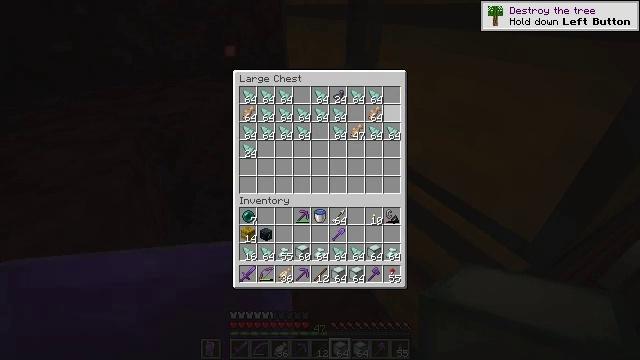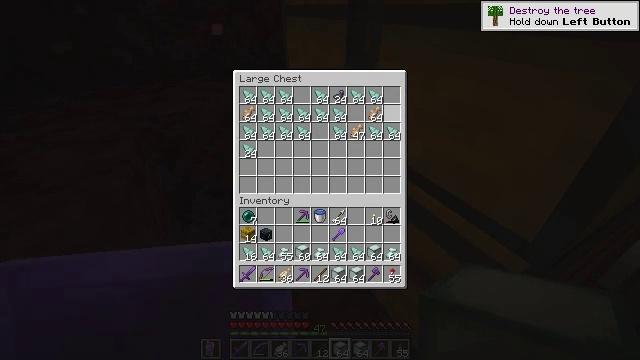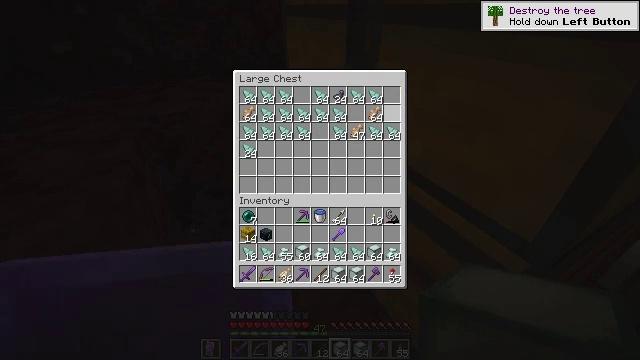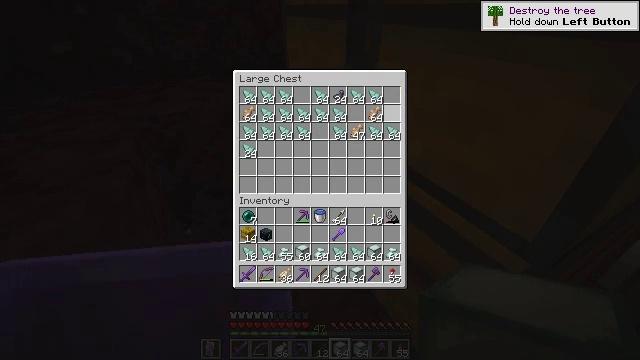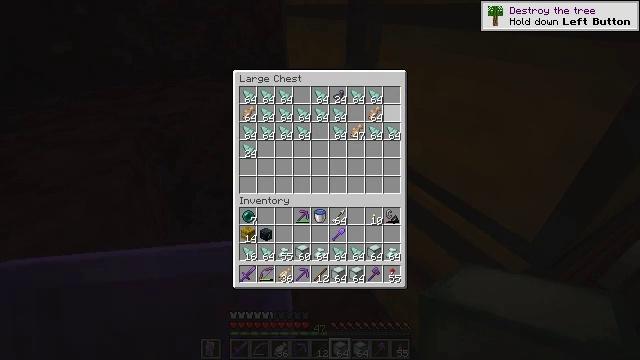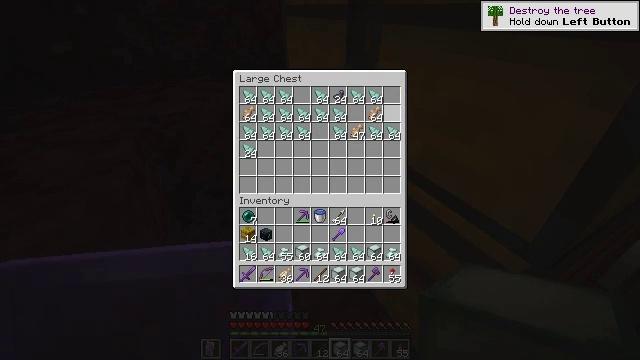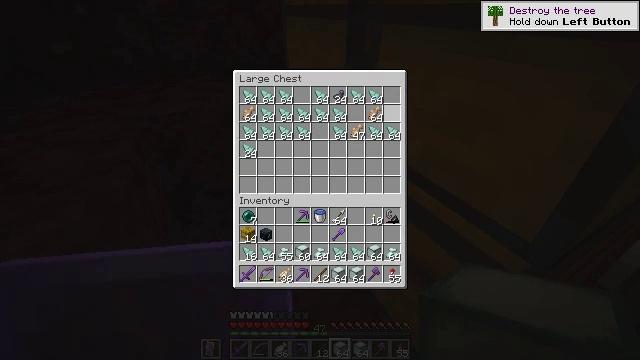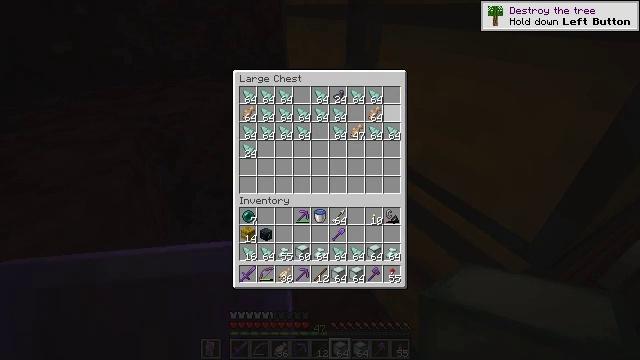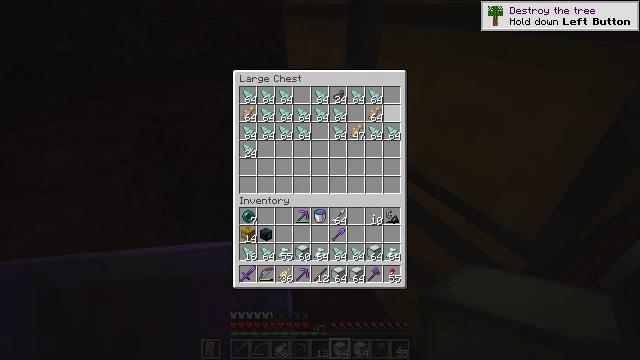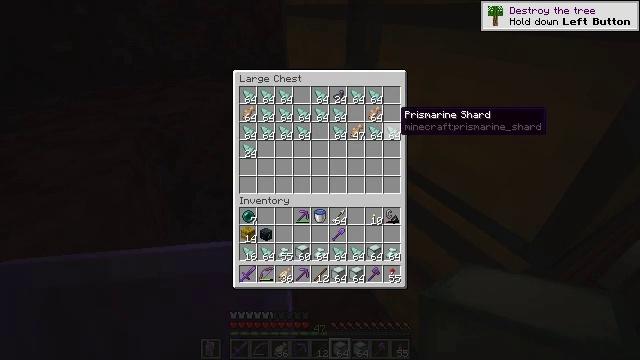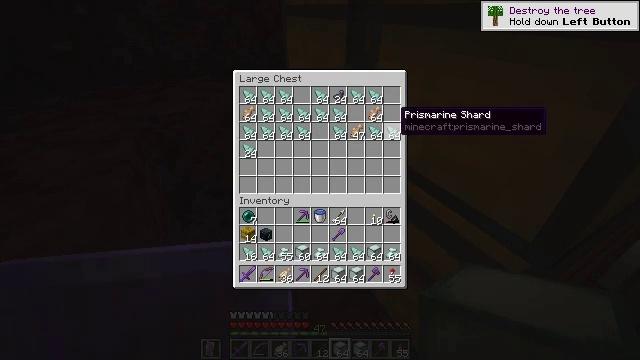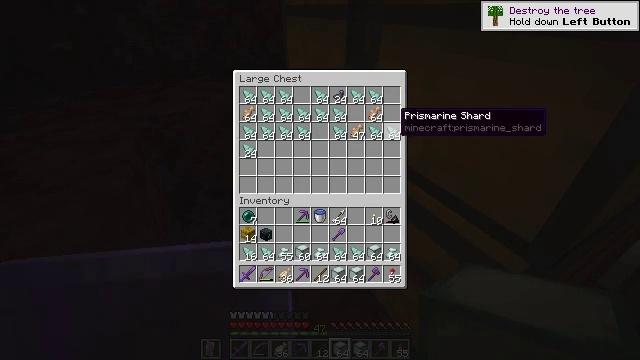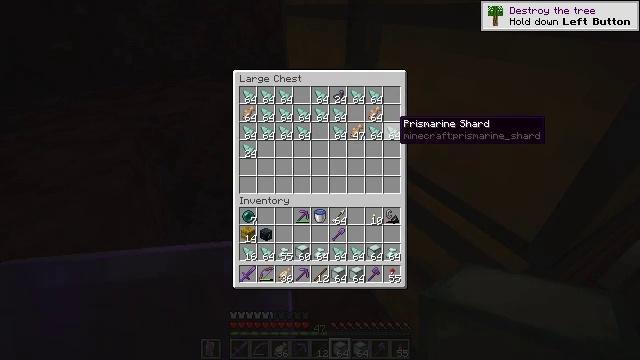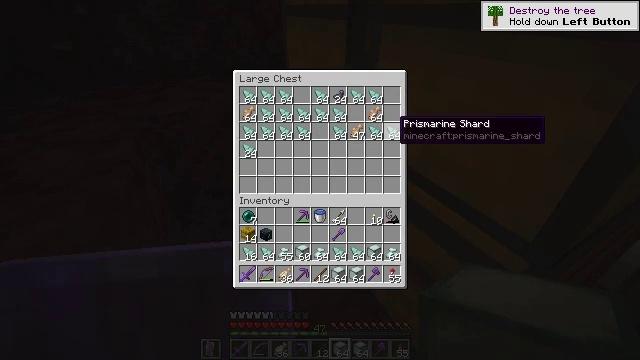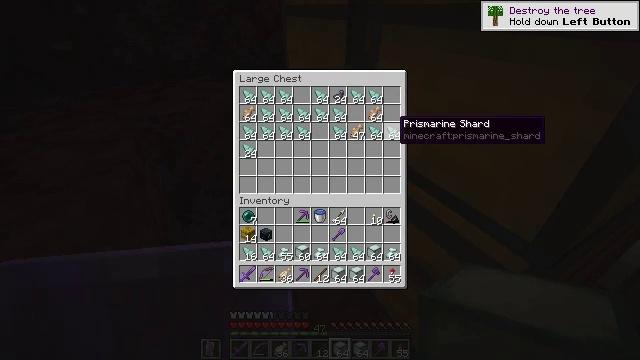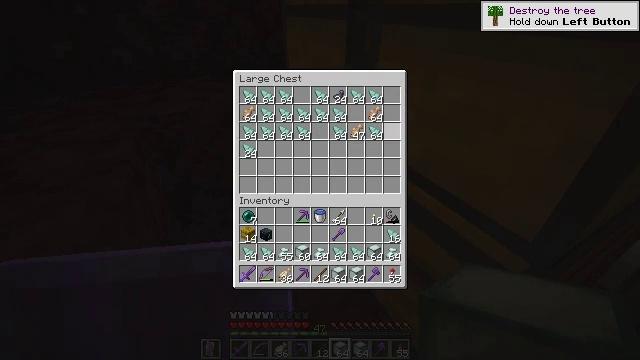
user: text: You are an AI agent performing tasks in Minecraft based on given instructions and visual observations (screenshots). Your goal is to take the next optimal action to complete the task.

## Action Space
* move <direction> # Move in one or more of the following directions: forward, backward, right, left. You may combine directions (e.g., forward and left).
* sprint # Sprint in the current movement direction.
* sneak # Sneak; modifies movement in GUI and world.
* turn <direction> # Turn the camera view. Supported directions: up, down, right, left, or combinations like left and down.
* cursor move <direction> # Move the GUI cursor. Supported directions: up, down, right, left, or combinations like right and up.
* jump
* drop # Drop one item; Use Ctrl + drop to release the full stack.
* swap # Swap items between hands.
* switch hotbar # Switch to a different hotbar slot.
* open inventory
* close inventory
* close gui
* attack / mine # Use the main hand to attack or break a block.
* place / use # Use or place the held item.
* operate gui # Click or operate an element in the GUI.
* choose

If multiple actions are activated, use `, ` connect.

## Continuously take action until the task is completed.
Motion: motion action
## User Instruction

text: Put prismarine materials in the crafting table to craft a sea lantern.
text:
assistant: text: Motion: no_op
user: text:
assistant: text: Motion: no_op
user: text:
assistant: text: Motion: no_op
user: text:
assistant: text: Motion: no_op
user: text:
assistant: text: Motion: no_op
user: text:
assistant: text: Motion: no_op
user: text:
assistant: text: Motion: no_op
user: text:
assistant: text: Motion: sneak
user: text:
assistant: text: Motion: sneak
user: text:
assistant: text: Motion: sneak
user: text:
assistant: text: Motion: sneak
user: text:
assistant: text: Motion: sneak, turn down
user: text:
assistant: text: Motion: sneak
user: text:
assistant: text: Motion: sneak
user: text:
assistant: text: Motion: sneak, attack / mine
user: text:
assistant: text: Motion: sneak, attack / mine
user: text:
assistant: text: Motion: sneak, attack / mine
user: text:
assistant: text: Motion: sneak
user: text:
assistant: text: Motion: no_op
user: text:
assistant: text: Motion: no_op
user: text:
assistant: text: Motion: no_op
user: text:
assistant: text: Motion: no_op
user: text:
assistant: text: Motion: no_op
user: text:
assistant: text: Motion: no_op
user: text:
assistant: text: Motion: no_op
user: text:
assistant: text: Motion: turn left
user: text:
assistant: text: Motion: turn left and up
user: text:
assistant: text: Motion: turn left and up
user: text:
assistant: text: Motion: turn left and down
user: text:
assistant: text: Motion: no_op